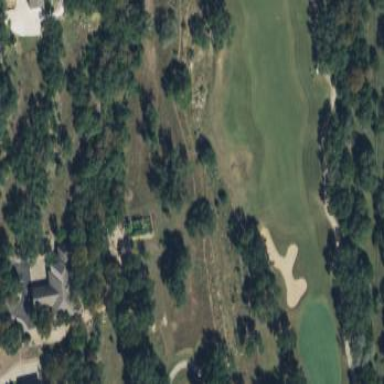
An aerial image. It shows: Golf rough area.